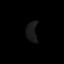
Tissue: prostate
Cell type: Myeloid cells
Senescence score: 0.3569
Nuclear area (px): 214
Mean DAPI intensity: 25.692